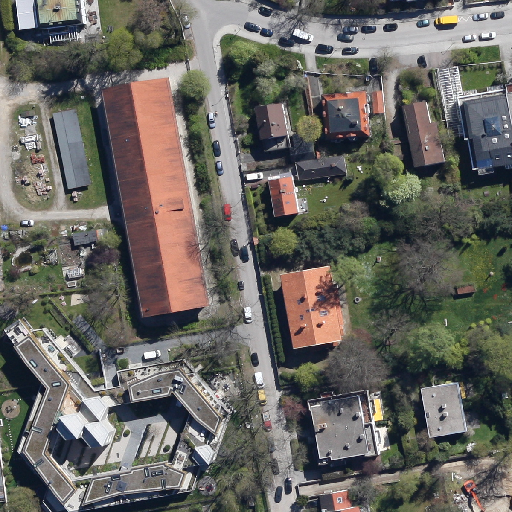
Referring expression: impervious surface